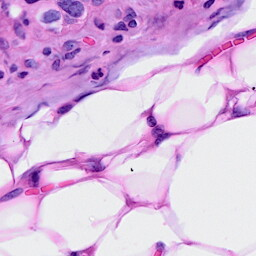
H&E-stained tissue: Breast